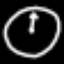
Label: clock